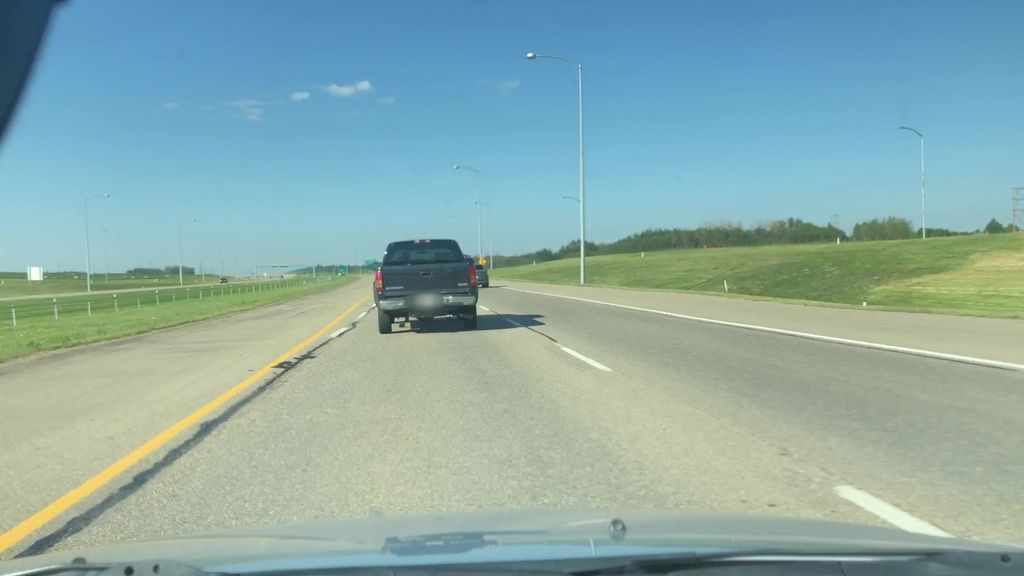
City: edmonton